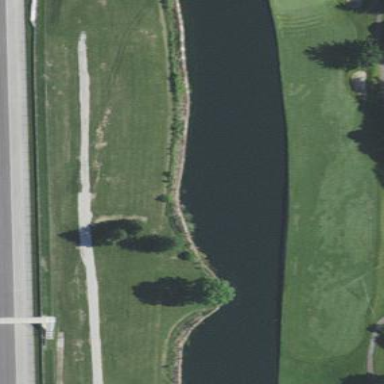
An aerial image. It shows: Water hazard in golf course. The hazard is natural water feature.